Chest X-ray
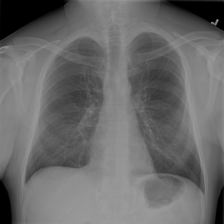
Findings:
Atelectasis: negative
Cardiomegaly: negative
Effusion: negative
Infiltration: negative
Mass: negative
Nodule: negative
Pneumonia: negative
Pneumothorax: negative
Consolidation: negative
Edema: negative
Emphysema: negative
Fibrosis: negative
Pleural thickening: negative
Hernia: negative